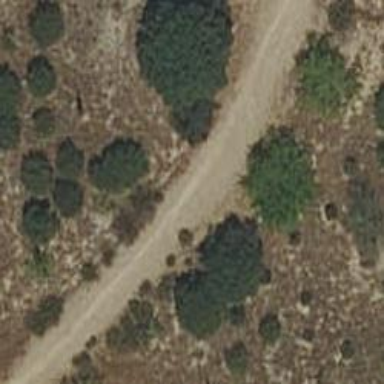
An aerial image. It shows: Unpaved track with grade 3 surface.